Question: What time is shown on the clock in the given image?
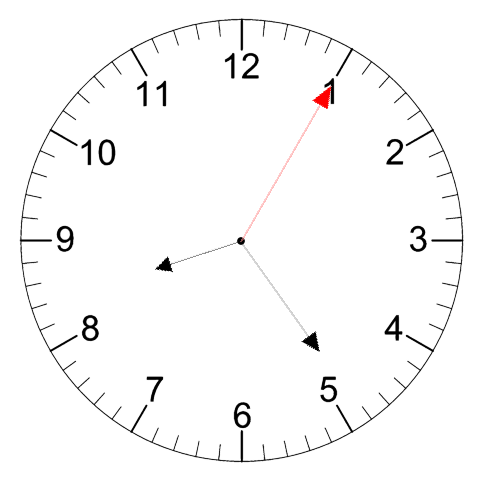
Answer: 08:24:05